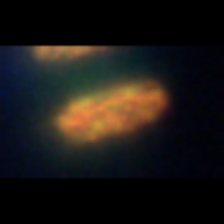
Taxon: Thalassiosira
Group: Diatoms